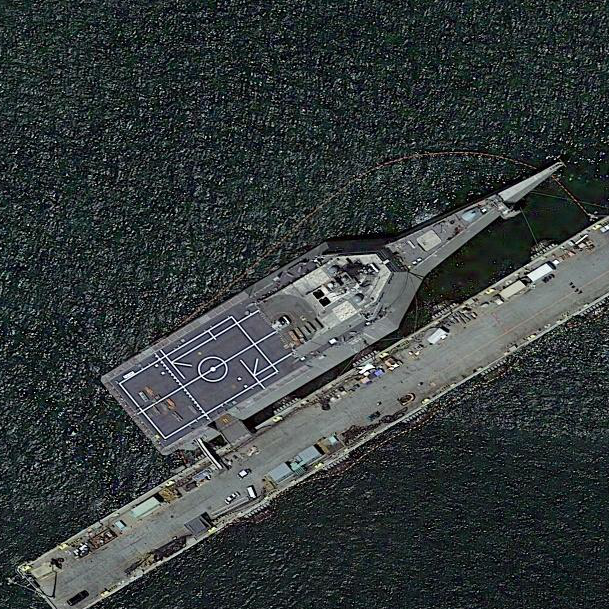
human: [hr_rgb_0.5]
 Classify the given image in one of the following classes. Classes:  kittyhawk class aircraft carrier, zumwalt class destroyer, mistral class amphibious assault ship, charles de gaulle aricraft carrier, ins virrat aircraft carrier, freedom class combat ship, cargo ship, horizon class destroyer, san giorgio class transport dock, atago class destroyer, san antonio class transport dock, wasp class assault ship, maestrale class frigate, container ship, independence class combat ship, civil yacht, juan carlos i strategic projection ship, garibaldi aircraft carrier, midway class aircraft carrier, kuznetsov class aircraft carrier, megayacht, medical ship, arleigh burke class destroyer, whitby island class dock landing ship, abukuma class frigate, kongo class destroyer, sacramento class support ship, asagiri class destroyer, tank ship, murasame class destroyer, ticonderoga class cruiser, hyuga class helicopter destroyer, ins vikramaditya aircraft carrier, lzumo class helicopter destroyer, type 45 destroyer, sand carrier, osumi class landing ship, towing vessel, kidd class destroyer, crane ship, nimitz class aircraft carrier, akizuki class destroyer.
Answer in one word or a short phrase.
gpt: Independence class combat ship